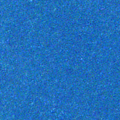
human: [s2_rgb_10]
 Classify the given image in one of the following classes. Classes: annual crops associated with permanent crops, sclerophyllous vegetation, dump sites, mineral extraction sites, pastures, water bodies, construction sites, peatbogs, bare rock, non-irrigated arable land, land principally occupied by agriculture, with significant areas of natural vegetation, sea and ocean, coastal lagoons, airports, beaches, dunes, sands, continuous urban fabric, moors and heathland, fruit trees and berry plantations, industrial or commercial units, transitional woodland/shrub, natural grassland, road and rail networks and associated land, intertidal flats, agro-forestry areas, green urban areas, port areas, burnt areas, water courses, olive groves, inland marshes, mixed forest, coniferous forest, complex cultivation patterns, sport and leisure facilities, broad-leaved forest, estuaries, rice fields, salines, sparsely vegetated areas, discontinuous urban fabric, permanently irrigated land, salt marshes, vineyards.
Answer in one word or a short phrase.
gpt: sea and ocean